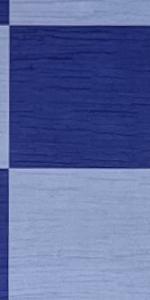
Label: Empty